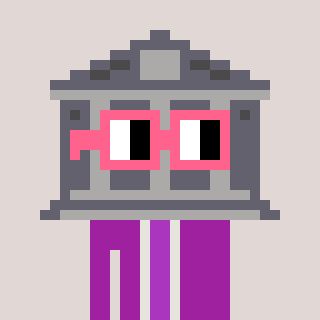
a pixel art character with square pink glasses, a bank-shaped head and a magenta-colored body on a warm background